Question: I want to show the users how much memory they can use and how much memory they used so far.
For example, something like this:

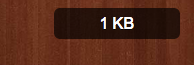
Answer: Yes, it's possible. Its a bit tricky to get a % though:
'''
$('#usageDiv').value(((JSON.stringify(localStorage).length * 2)/1024).toFixed(2)+" KB");
'''
The *2 is because characters in Javascript are UTF16 (2 bytes per char).
To get the maximum space, you can basically only "test it". Take a look at <URL>